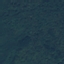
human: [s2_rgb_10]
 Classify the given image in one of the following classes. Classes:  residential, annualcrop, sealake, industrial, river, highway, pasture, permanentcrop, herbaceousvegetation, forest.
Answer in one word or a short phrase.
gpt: Forest